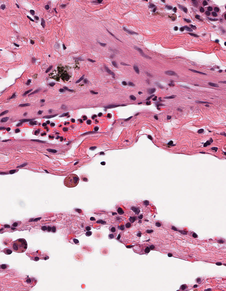
Tumor epithelial tissue: no
Tumor-associated stroma tissue: no
Normal tissue: yes